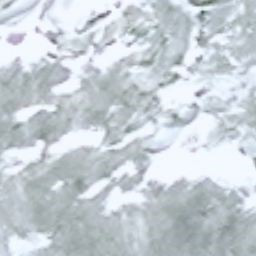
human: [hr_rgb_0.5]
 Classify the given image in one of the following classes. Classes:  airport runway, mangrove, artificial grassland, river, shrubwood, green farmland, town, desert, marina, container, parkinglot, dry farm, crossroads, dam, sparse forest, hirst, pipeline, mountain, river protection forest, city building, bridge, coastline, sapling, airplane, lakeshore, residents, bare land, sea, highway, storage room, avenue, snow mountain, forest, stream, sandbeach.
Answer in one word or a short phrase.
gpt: snow mountain